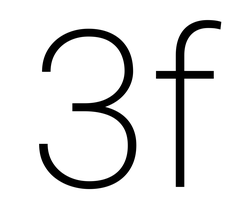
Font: Roboto_ExtraLight